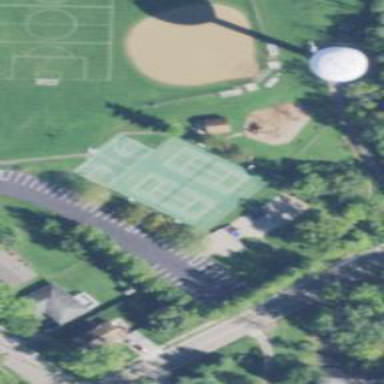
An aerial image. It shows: Sports ground designated for tennis and pickleball.